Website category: university
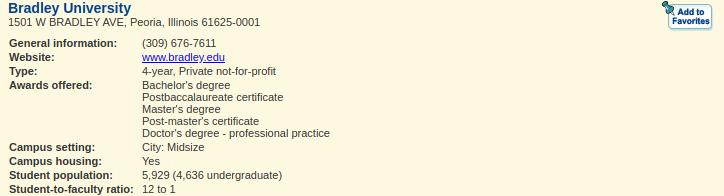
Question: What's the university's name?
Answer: Bradley University

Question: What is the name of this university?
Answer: Bradley University

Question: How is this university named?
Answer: Bradley University

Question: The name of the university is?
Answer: Bradley University

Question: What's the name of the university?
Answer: Bradley University

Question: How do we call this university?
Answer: Bradley University

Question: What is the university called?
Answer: Bradley University

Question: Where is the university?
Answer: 1501 W BRADLEY AVE, Peoria, Illinois 61625-0001

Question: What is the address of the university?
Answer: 1501 W BRADLEY AVE, Peoria, Illinois 61625-0001

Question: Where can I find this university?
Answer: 1501 W BRADLEY AVE, Peoria, Illinois 61625-0001

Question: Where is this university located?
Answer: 1501 W BRADLEY AVE, Peoria, Illinois 61625-0001

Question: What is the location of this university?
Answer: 1501 W BRADLEY AVE, Peoria, Illinois 61625-0001

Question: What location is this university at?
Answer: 1501 W BRADLEY AVE, Peoria, Illinois 61625-0001

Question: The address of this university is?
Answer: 1501 W BRADLEY AVE, Peoria, Illinois 61625-0001

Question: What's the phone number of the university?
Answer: (309) 676-7611

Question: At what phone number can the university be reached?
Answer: (309) 676-7611

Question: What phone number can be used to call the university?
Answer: (309) 676-7611

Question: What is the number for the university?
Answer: (309) 676-7611

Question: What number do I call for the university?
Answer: (309) 676-7611

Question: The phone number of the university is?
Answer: (309) 676-7611

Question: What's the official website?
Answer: www.bradley.edu

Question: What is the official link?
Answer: www.bradley.edu

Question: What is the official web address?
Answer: www.bradley.edu

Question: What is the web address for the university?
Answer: www.bradley.edu

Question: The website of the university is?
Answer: www.bradley.edu

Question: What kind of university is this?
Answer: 4-year, Private not-for-profit

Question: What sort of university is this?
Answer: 4-year, Private not-for-profit

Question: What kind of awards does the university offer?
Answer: Bachelor's degree Postbaccalaureate certificate Master's degree Post-master's certificate Doctor's degree - professional practice

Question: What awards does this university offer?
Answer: Bachelor's degree Postbaccalaureate certificate Master's degree Post-master's certificate Doctor's degree - professional practice

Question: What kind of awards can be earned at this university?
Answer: Bachelor's degree Postbaccalaureate certificate Master's degree Post-master's certificate Doctor's degree - professional practice

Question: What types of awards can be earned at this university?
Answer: Bachelor's degree Postbaccalaureate certificate Master's degree Post-master's certificate Doctor's degree - professional practice

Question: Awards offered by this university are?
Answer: Bachelor's degree Postbaccalaureate certificate Master's degree Post-master's certificate Doctor's degree - professional practice

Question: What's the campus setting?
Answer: City: Midsize

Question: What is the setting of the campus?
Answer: City: Midsize

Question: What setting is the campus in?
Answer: City: Midsize

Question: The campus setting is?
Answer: City: Midsize

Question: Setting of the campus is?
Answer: City: Midsize

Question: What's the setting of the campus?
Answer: City: Midsize

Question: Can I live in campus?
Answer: Yes

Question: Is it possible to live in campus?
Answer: Yes

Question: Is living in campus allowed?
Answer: Yes

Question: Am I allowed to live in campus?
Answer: Yes

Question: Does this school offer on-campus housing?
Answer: Yes

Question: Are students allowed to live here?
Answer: Yes

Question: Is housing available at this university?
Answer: Yes

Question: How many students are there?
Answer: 5,929 (4,636 undergraduate)

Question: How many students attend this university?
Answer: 5,929 (4,636 undergraduate)

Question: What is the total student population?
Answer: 5,929 (4,636 undergraduate)

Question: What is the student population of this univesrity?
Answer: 5,929 (4,636 undergraduate)

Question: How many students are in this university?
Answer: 5,929 (4,636 undergraduate)

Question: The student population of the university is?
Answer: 5,929 (4,636 undergraduate)

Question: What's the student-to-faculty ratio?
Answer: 12 to 1

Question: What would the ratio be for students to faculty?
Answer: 12 to 1

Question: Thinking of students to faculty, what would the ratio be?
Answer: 12 to 1

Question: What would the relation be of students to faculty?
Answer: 12 to 1

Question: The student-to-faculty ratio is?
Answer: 12 to 1

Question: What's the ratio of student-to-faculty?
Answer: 12 to 1

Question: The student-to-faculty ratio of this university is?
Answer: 12 to 1